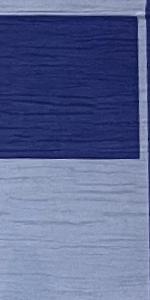
Label: Empty